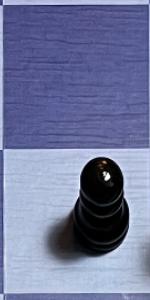
Label: Pawn_Black